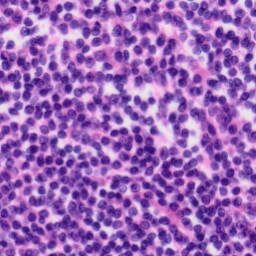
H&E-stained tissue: Tonsil